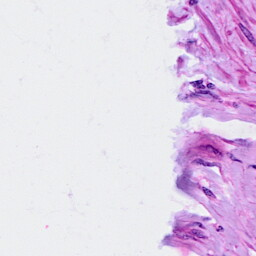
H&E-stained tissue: Cervix